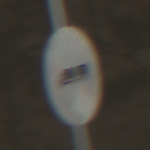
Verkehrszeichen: VerbotLastkraftwagenMitAnhaenger
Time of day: Midday
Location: Roofed (Tunnel)
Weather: NotSpecified
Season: NotSpecified
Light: Natural